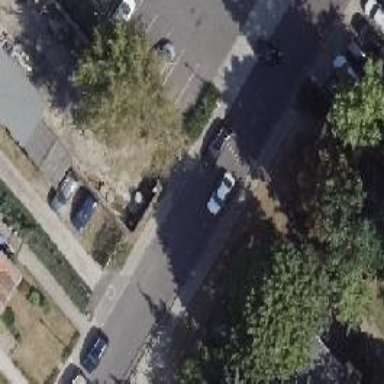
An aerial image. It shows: Bump for traffic calming.